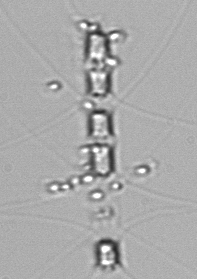
Label: Chaetoceros_didymus_TAG_external_flagellate